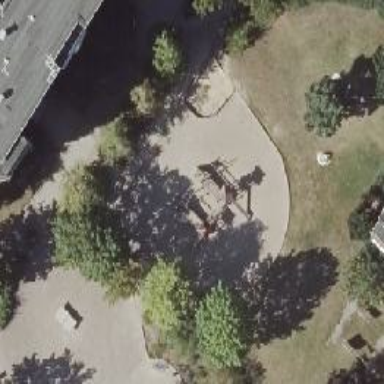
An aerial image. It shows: Playground area for leisure land.